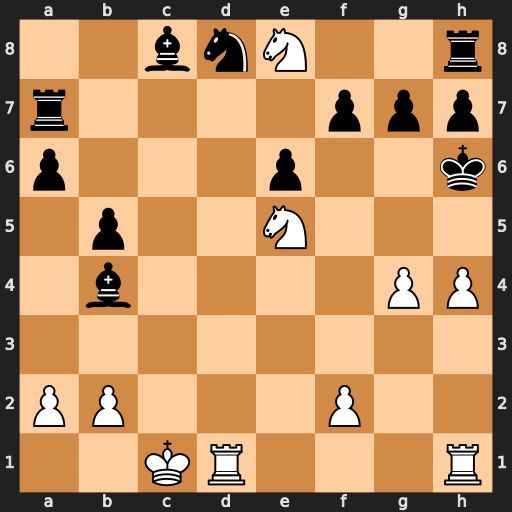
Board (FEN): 2bnN2r/r4ppp/p3p2k/1p2N3/1b4PP/8/PP3P2/2KR3R
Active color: w
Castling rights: -
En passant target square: -
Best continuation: g5+ Kh5 Nxg7#